Field crop: maize
Growth stage: 2
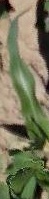
Species: maize